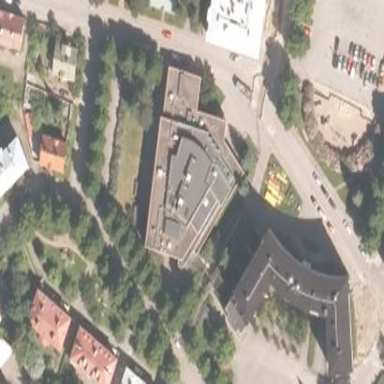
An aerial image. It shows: School building with flat grey roof.